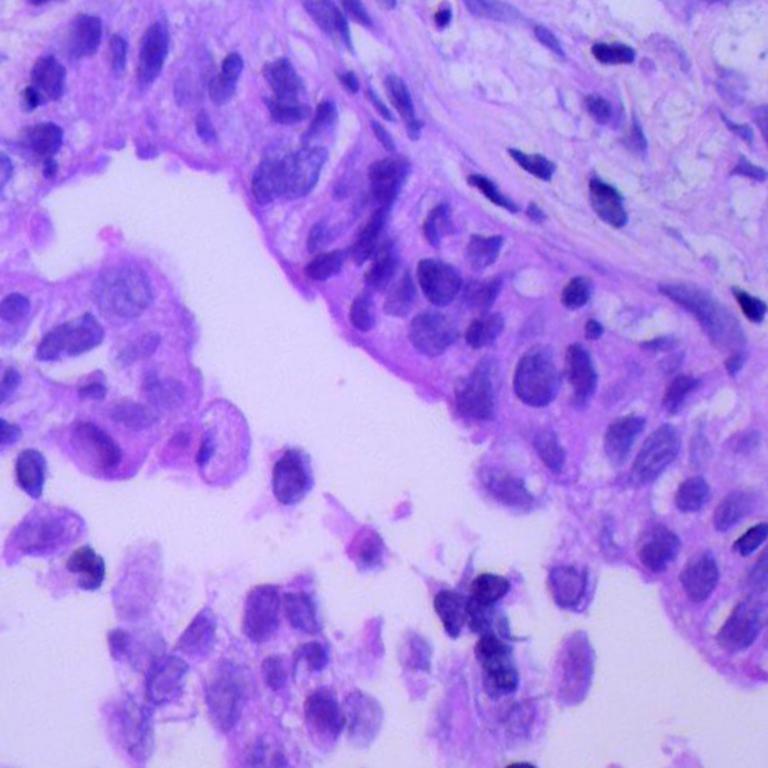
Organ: lung
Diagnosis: adenocarcinomas